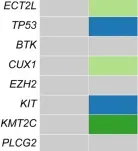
Relationships of mutant genes in different specimens (B).
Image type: chart (chart)